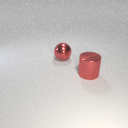
large red metal sphere behind large red metal cylinder